Interaction volume radius: 5 \u00c5
Interaction volume height: 30 \u00c5
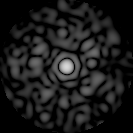
Disorder parameter: 0.7918